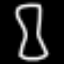
Label: hourglass